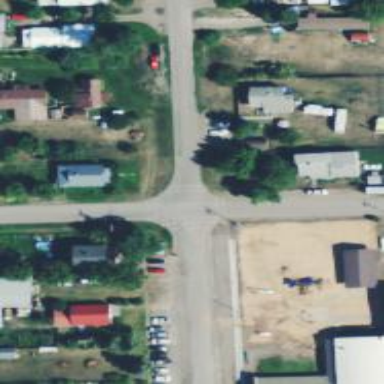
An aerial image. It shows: Normal intersection.